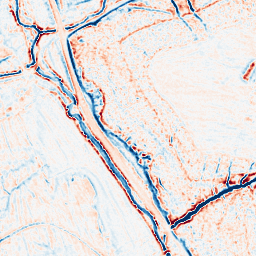
Category: edge_preserving
Decomposition family: bilateral
Decomposition parameters: d: 9
sigma_color: 50
sigma_space: 25
Upsampling method: bilinear
Upsampling parameters: scale: 2
Upsampling scale: 2